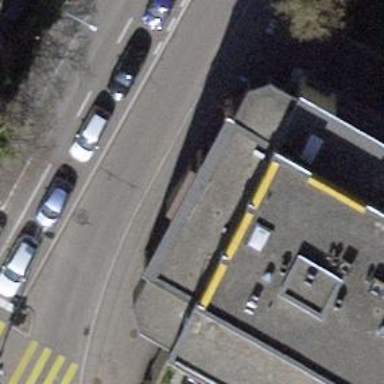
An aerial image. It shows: Parking area.